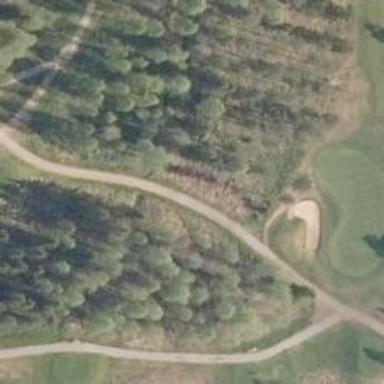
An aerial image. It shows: Path used for both walking and golf.